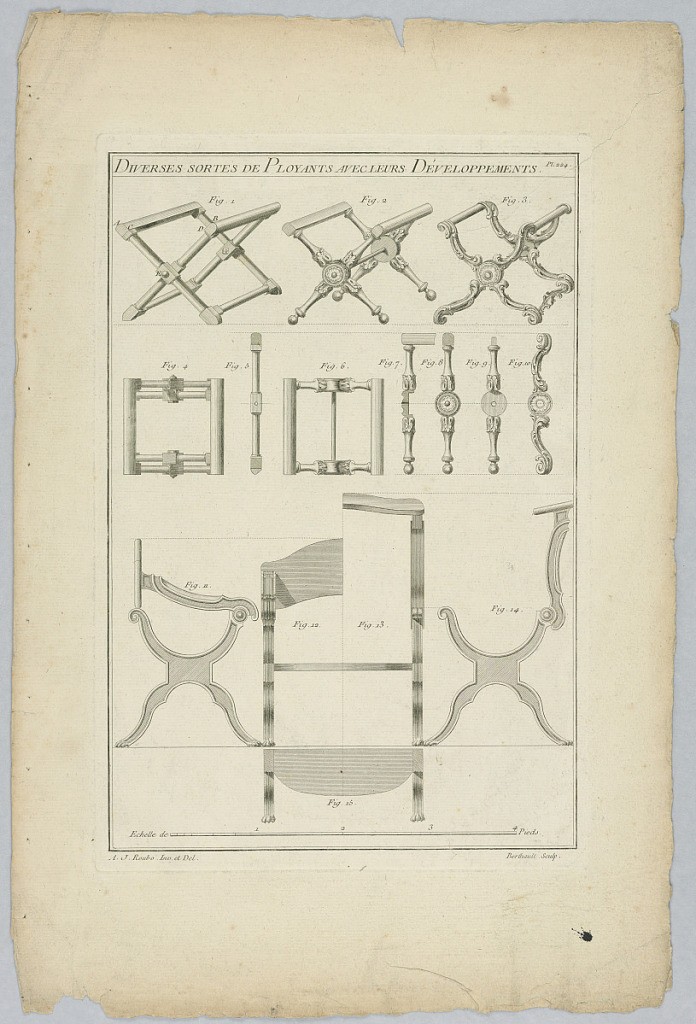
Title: Various Types of Ployants and Their Development
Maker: André-Jacob Roubo, French, 1739–1791
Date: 1770
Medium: Engraving on paper
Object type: Print
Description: Various Types of Ployants and Their Development